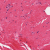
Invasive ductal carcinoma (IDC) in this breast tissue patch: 0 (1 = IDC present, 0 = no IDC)